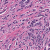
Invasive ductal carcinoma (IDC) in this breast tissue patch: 1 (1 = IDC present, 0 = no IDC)